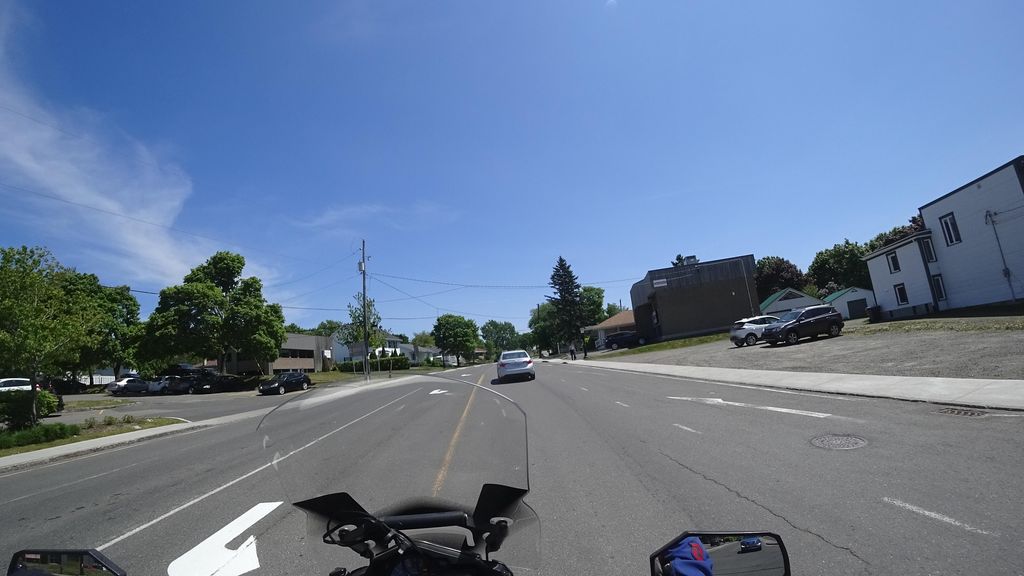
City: quebec_city